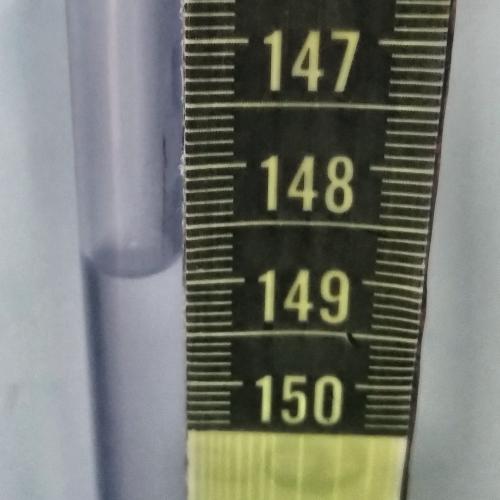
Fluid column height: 148.9 cm